Question: I am developing an app in IOS 7 and I am setting the custom images for tabbar icons. Here is my code:
'''
UIImage *musicImage = [UIImage imageNamed:@"monitor"];
UIImage *musicImageSel = [UIImage imageNamed:@"11"];
musicImage = [musicImage imageWithRenderingMode:UIImageRenderingModeAlwaysOriginal];
musicImageSel = [musicImageSel imageWithRenderingMode:UIImageRenderingModeAlwaysOriginal];
self.tabBarItem = [[UITabBarItem alloc] initWithTitle:@"Notifications" image:musicImage selectedImage:musicImageSel];
'''
My problem is that when I select any tab in the tabbar the image just appears to enlarge.
I am attaching screen shot for more clarification. I just want the image to be in the tabbar. And also both the images are of 50X50px in size.

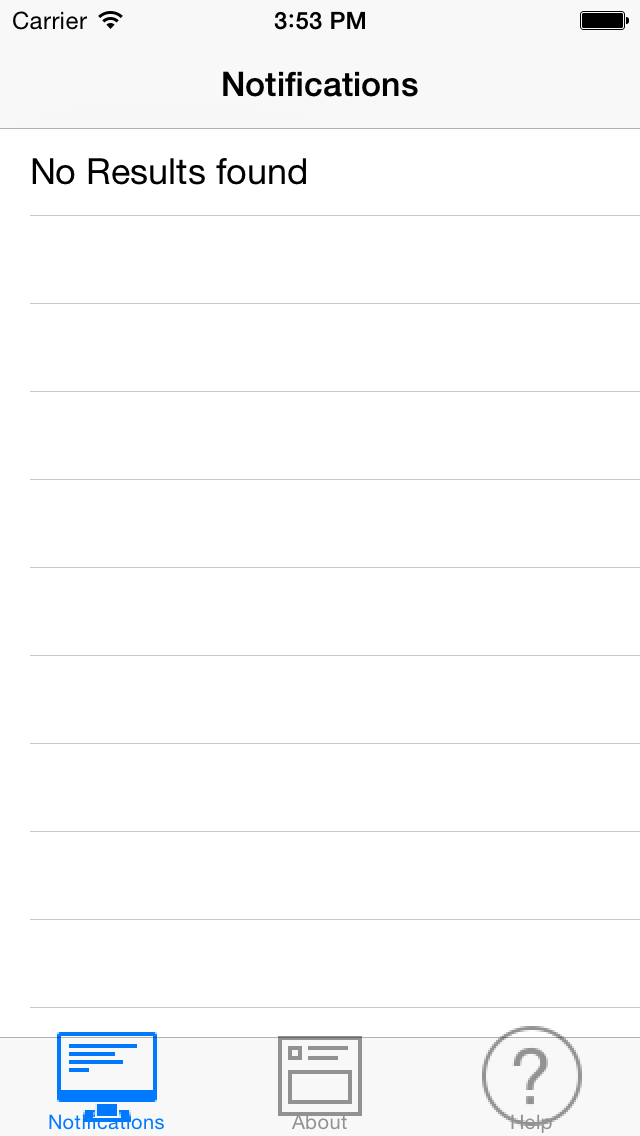
Answer: Maybe try manipulating imageInset property. For me '(5,0,-5,0)' were ok - but I didn't use titleLabel
> self.tabBarItem = [[UITabBarItem alloc] initWithTitle:@"Notifications"
image:musicImage selectedImage:musicImageSel]; self.tabBarItem.imageInsets = UIEdgeInsetsMake(5, 0, -5,0);